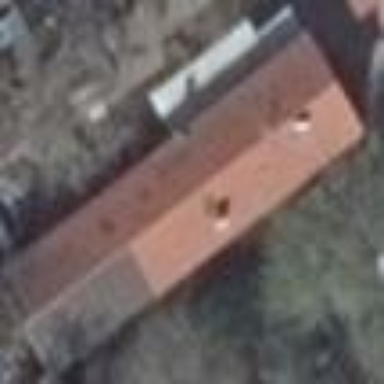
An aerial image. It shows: Bungalow with gabled roof.